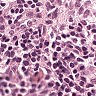
Metastatic tissue present: no